Current action and preconditions to check: trajectory_clear

Your task: For each precondition in the list above, predict whether it will hold at this action.

Consider the current scene as observed from the mobile robot's camera, and analyze the predicted future states of all dynamic agents (e.g., people, animals, vehicles, or any moving entities) within the NEXT SECOND.

IMPORTANT: Only answer "very likely" if you are absolutely certain—based on strong, clear evidence—that a dynamic agent will violate the precondition in the predicted future state. Do NOT answer "very likely" for unlikely, ambiguous, or low-probability risks.

Ask yourself for each precondition: Is there a high probability, with clear and convincing evidence, that the predicted future states of any dynamic agent will interfere with the predicted future state of the currently executing action within the NEXT SECOND, causing that precondition to fail?

Assess the risk level based on these predictions. Use "likely" or "very likely" if motions create a clear risk of interference.

Use "neutral" or "improbable" if agents are nearby but their predicted paths are clearly diverging or non-conflicting.

Failure Risk Categories: "very improbable", "improbable", "neutral", "likely", "very likely"

Answer Format: Output ONLY the probability_of_failure value from these categories: "very improbable", "improbable", "neutral", "likely", "very likely"

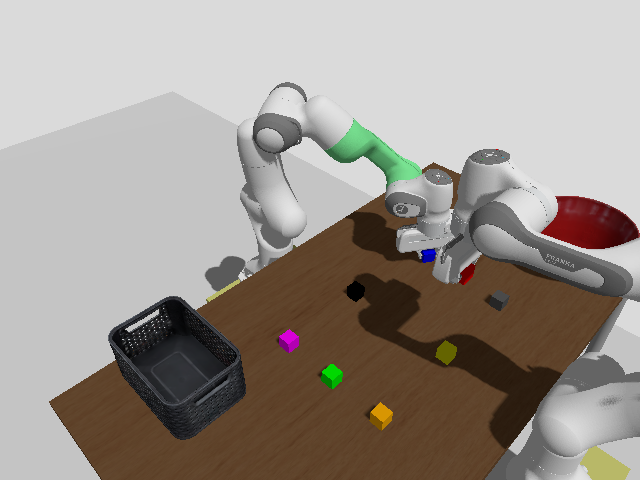

Answer: very improbable